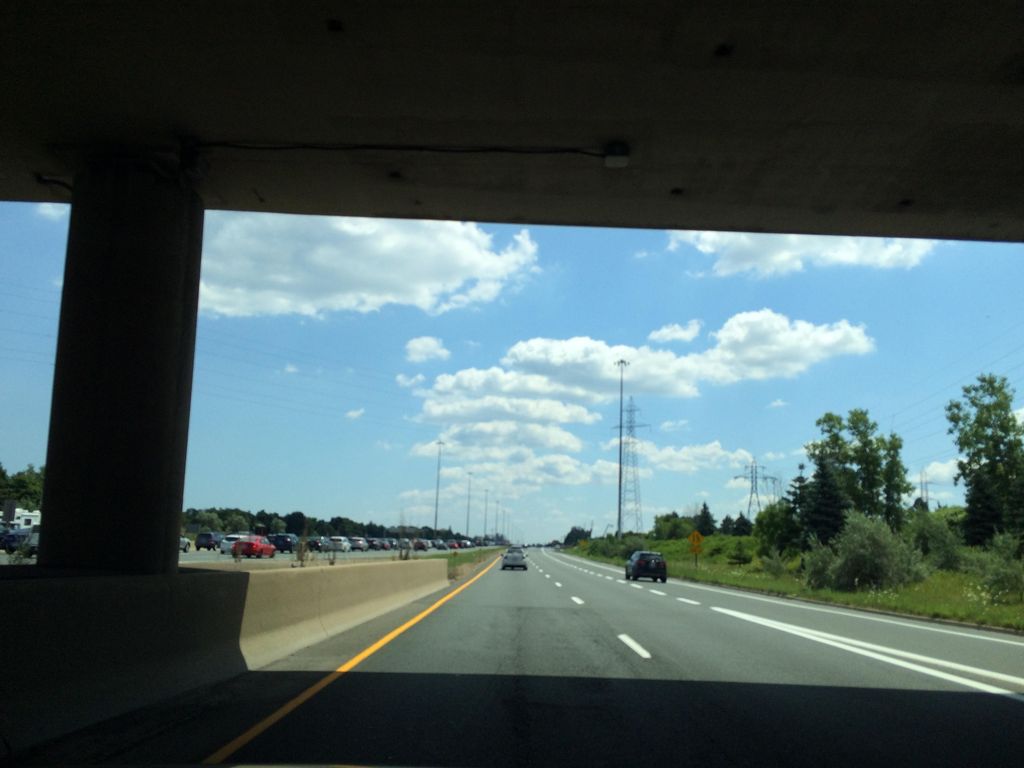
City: hamilton